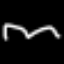
Label: squiggle